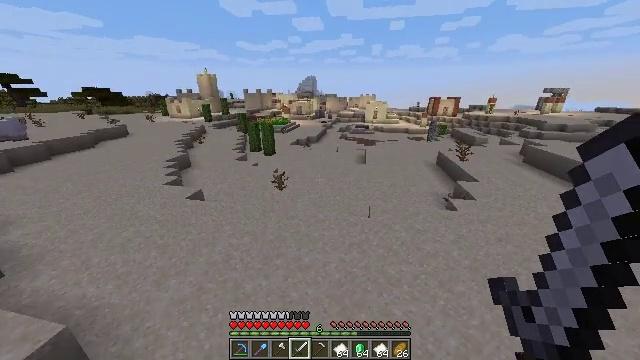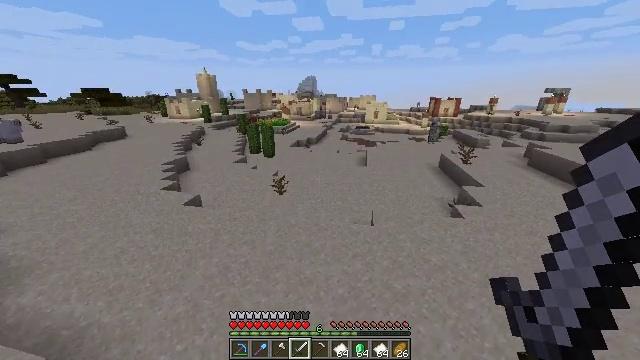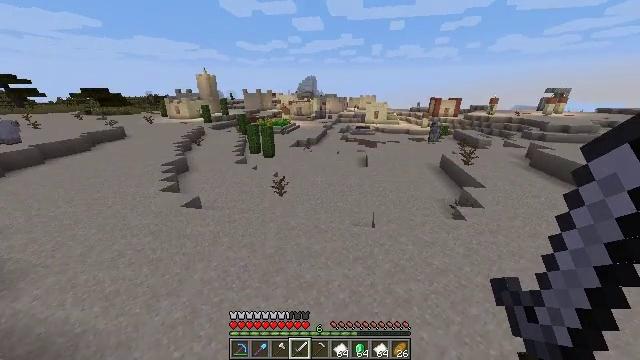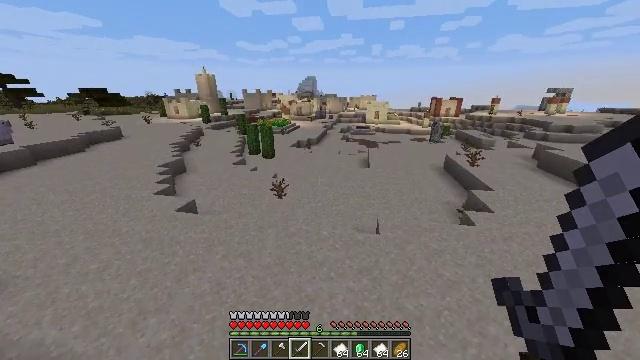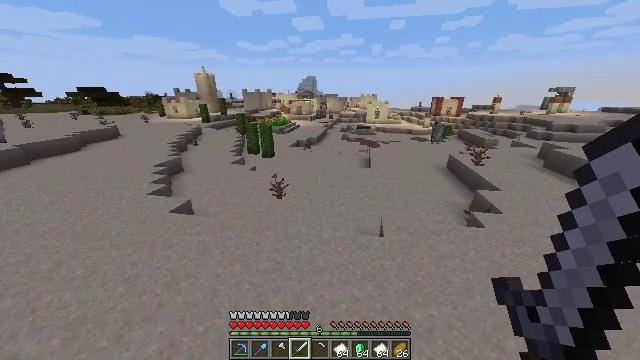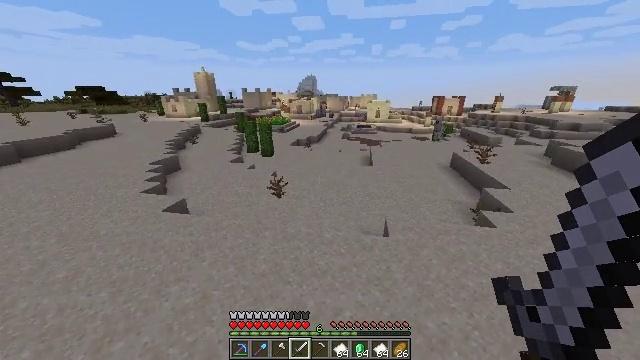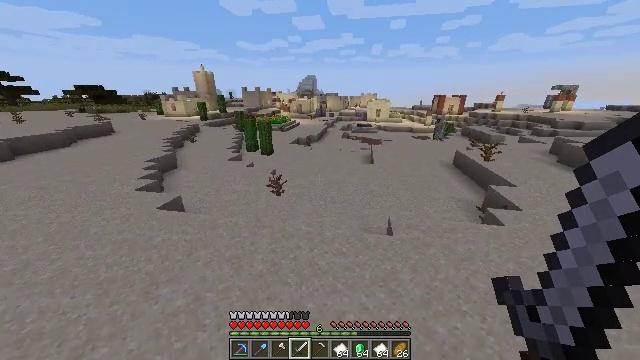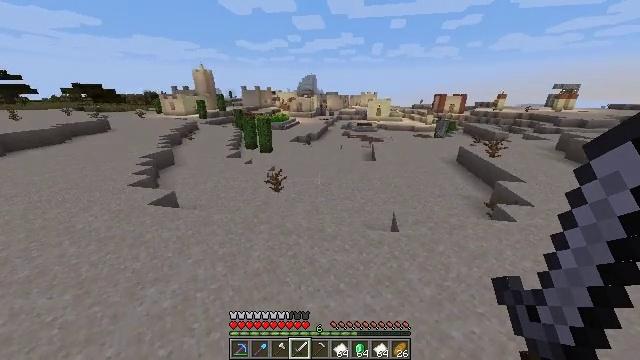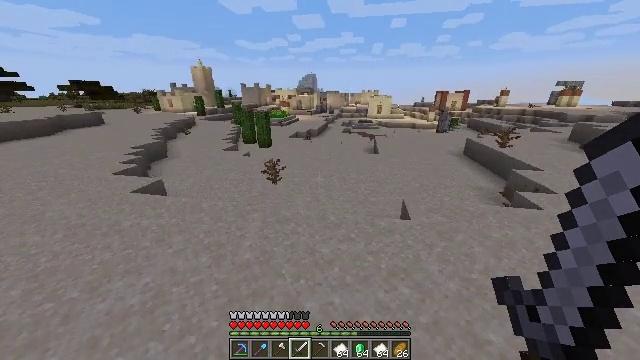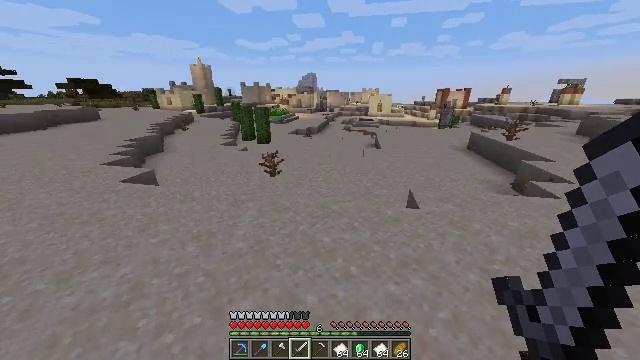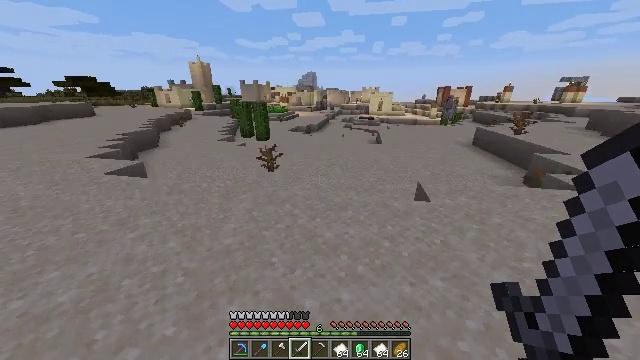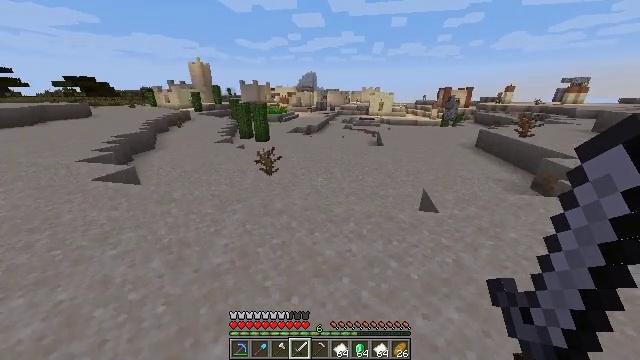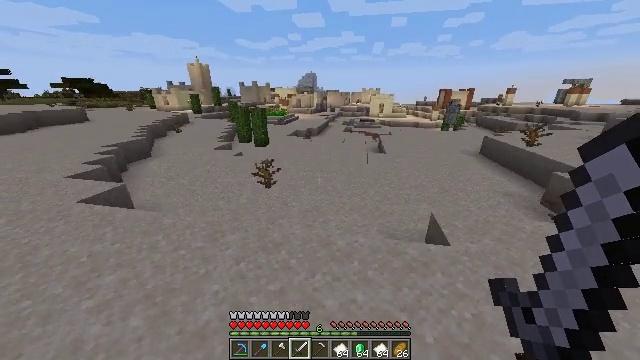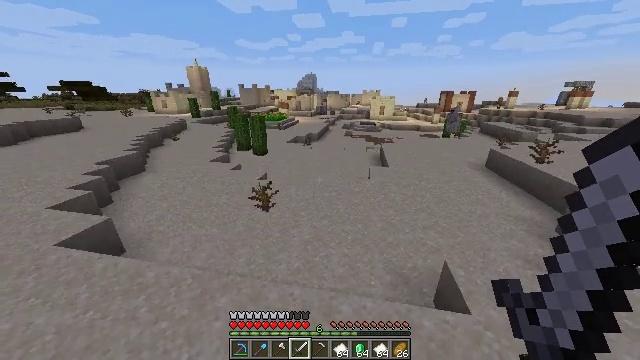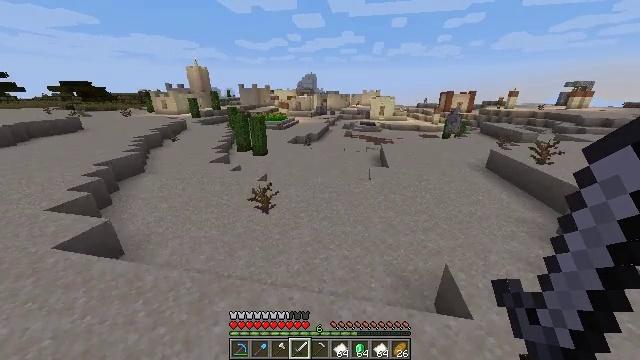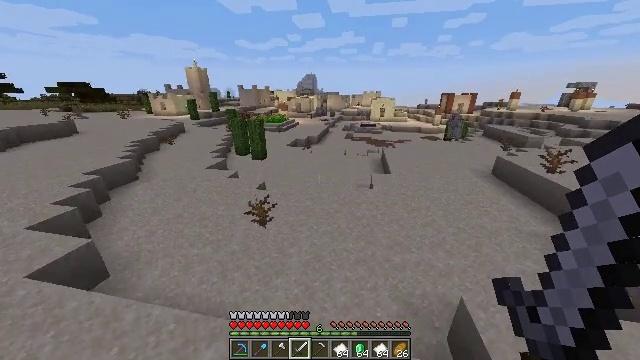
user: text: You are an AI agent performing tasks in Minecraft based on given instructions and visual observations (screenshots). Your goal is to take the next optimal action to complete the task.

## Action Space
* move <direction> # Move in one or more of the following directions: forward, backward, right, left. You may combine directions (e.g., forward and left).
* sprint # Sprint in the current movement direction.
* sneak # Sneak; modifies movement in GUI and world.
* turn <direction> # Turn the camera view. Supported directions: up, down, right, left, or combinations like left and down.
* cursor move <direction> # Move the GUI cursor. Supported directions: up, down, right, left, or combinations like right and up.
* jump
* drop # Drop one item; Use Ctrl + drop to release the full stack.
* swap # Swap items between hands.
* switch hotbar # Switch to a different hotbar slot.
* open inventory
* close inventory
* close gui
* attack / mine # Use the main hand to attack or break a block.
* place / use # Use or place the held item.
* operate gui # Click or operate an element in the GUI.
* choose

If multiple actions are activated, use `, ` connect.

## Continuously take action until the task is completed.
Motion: motion action
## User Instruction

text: Gather a dead bush.
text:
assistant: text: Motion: move forward, sprint, jump
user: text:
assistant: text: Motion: move forward, sprint, jump
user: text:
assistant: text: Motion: move forward, sprint, jump
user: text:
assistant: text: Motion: move forward, sprint, jump
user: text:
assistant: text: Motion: move forward, sprint, jump
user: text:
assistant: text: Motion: move forward, sprint, jump
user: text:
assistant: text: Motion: move forward, sprint, jump
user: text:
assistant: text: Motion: move forward, sprint, jump
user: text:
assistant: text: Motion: move forward, sprint, jump
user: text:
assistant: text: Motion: move forward, sprint, jump
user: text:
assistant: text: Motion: move forward, sprint, jump
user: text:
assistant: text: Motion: move forward, sprint, jump
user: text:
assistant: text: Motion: move forward, sprint, jump
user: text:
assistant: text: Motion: move forward, sprint, jump
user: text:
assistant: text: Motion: move forward, sprint, jump
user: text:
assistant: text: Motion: move forward, sprint, jump
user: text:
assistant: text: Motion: move forward, sprint, turn right, jump
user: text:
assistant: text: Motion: move forward, sprint, turn right, jump
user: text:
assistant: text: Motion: move forward, sprint, turn right, jump
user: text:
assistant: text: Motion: move forward, sprint, turn right, jump
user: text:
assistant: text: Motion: move forward, sprint, jump
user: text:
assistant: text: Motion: move forward, sprint, jump
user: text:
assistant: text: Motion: move forward, sprint, jump
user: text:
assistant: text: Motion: move forward, sprint, jump
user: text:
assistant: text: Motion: move forward, sprint, jump
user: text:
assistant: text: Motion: move forward, sprint, turn left and down, jump
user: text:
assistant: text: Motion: move forward, sprint, jump
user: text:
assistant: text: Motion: move forward, sprint, jump
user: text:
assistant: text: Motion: move forward, sprint, jump
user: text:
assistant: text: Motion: move forward, sprint, jump